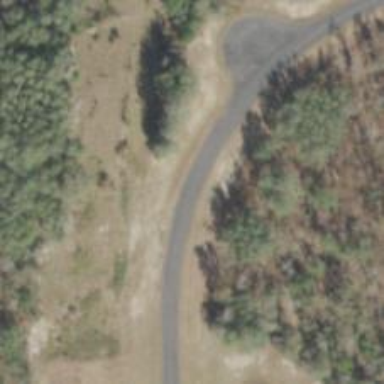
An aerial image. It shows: Unclassified road.